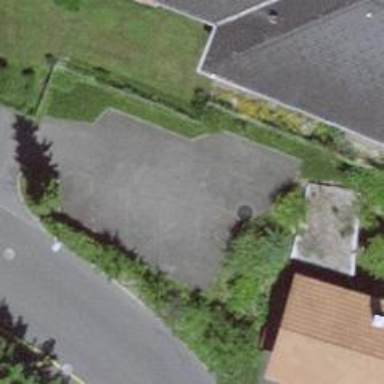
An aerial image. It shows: Parking area with surface.